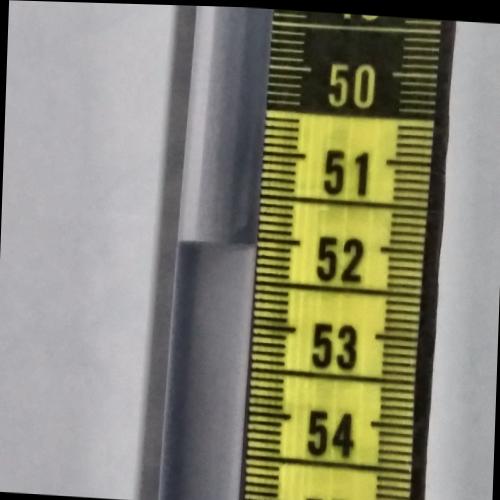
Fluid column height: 52.1 cm